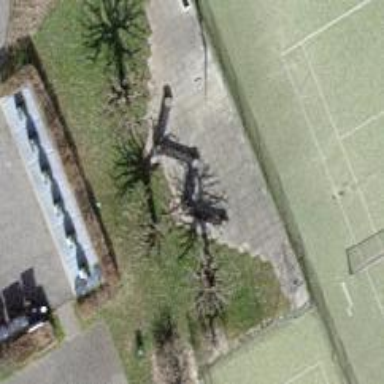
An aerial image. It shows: Concrete bench.